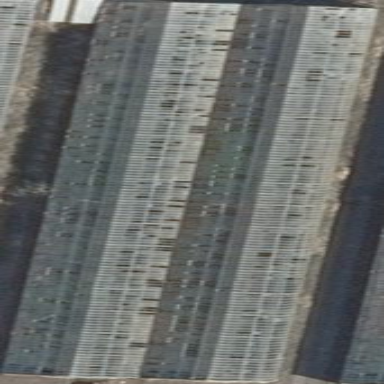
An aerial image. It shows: Greenhouse.